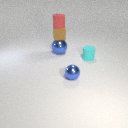
small red rubber cylinder above small brown rubber cube